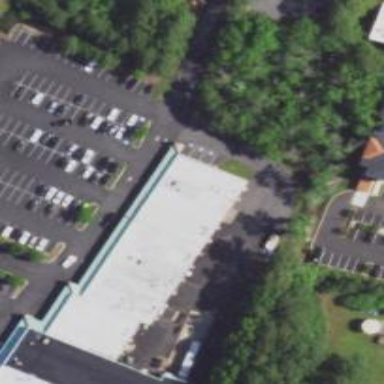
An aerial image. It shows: Commercial building.